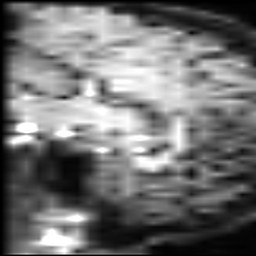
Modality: inplaneT2
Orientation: sagittal